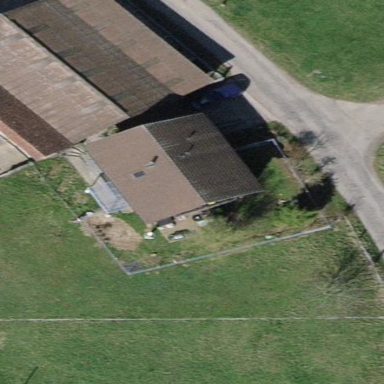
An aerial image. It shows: Garage.